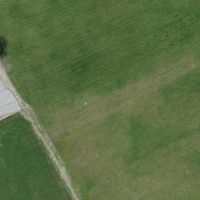
EUNIS habitat code: 52
Species observed at this site:
Aquilegia vulgaris
Larus michahellis
Milvus migrans